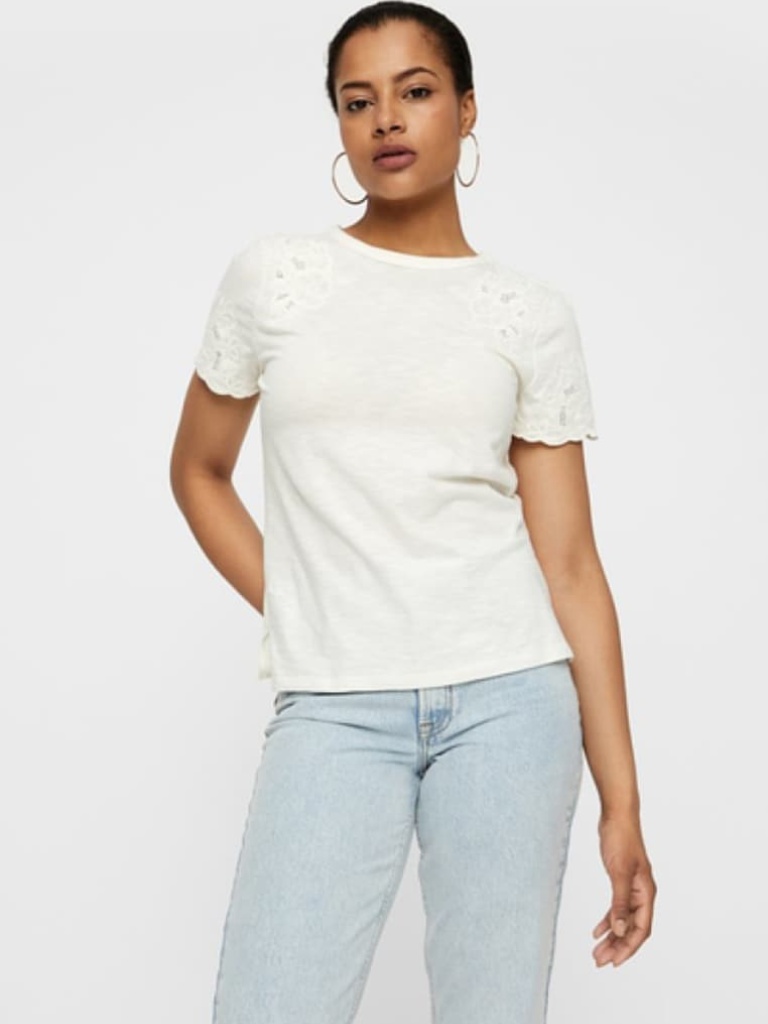
cotton relaxed short sleeve hip length Untucked crew t-shirt